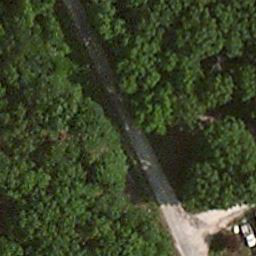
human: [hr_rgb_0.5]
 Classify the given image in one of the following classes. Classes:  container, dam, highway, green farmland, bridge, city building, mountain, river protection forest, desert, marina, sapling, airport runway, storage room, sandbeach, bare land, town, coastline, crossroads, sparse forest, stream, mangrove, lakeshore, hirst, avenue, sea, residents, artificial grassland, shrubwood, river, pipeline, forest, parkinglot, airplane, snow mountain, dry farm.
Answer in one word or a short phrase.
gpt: avenue